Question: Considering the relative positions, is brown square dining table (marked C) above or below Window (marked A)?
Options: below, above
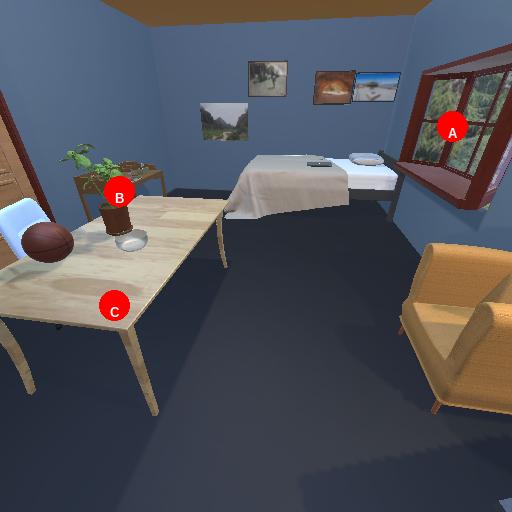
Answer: below